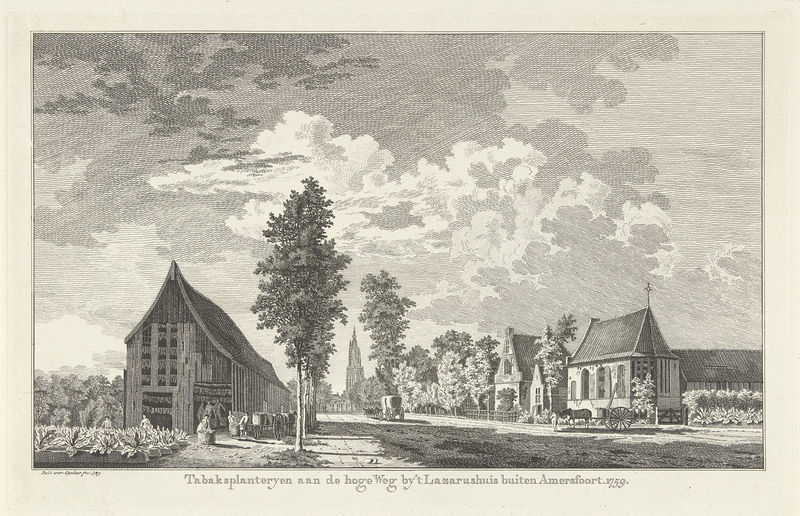
Titel: Gezicht op de tabaksplantage buiten Amersfoort
Künstler: Paulus van Liender
Standort: Amsterdam
Institution: Rijksmuseum
Schlagwörter: baum, himmel, schatten, weiß, wolken, bäume, landschaft, menschen, sitzen, fenster, grau, licht, schwarz, strasse, haus, obst, weg, wolke, stehen, feld, häuser, strauch, kirche, sonne, sträucher, pflanzen, arbeit, esel, karren, pferd, pferde, gemüse, dorf, allee, kutsche, arbeiter, figuren, kreuz, kapelle, plantage, fuhrwerk, tabak, spitzgiebel, b, tabakplantage, tabakschuppen, tabaksplantage, tabakanbau